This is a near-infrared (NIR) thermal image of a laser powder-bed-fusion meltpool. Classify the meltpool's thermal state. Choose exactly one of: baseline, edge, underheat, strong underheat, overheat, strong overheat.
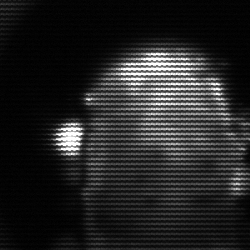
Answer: baseline